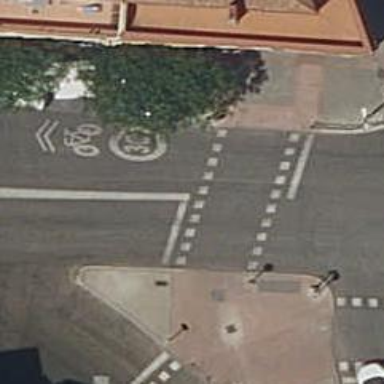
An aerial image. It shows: Road crossing with traffic signals.